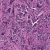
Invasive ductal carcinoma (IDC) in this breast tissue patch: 0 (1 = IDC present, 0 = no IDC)